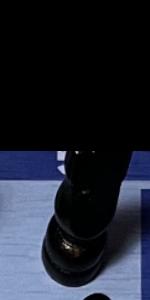
Label: Knight_Black